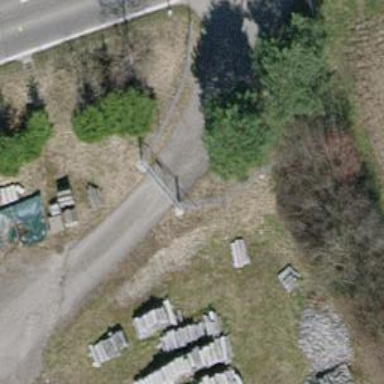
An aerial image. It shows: Gate.